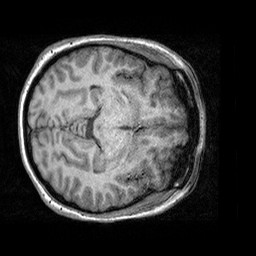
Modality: T1w
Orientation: axial
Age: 19
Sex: female
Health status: healthy
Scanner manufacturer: siemens
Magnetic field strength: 3 T
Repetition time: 2.3 s
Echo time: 0.00303 s